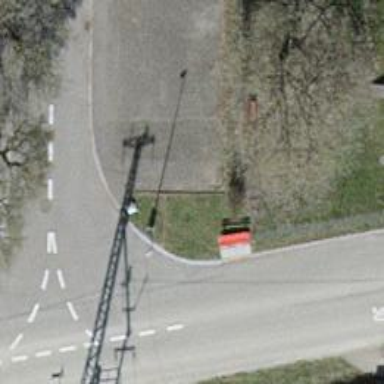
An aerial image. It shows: Red bench.